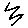
Label: zigzag